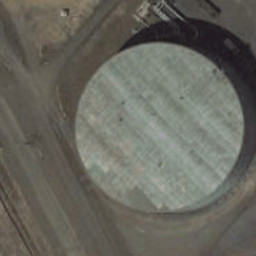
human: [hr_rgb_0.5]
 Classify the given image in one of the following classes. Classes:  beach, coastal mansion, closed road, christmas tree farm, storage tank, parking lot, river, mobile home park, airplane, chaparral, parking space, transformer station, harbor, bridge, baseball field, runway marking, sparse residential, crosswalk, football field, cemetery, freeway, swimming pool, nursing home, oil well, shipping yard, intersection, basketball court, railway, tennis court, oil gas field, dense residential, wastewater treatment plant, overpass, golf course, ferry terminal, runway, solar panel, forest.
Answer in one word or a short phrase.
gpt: storage tank